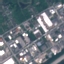
Label: Industrial